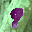
Label: 9